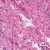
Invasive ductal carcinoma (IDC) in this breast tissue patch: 0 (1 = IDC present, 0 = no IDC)